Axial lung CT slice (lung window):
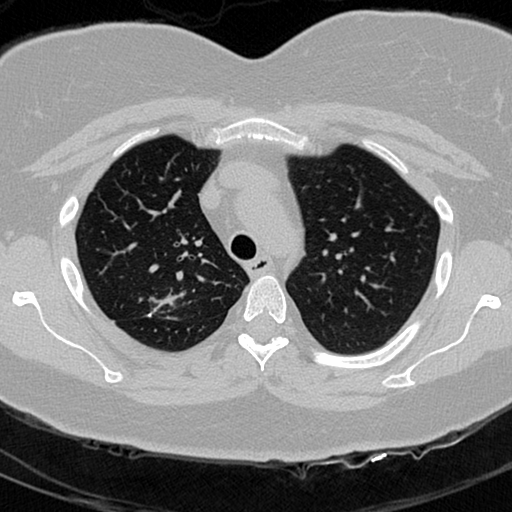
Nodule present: no